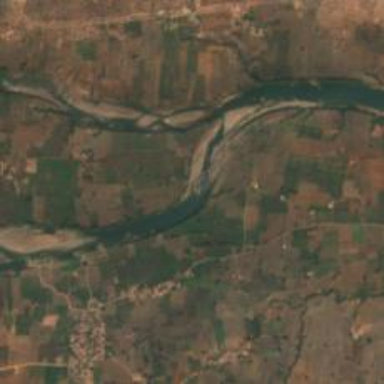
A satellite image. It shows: Beautiful river scene.